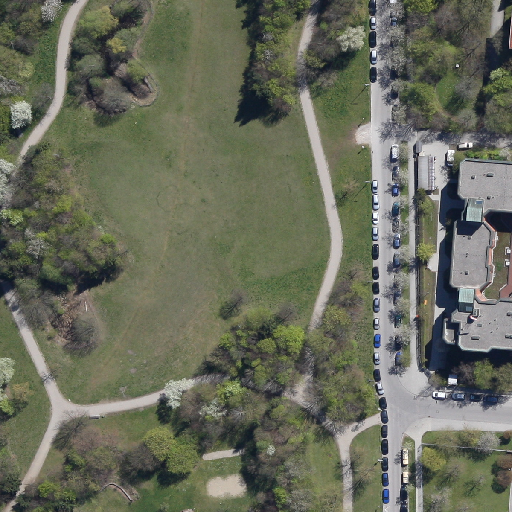
Referring expression: paved road